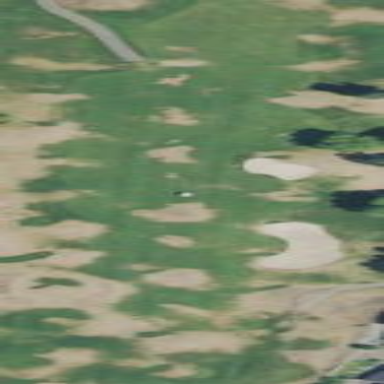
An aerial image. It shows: Grassy area designated as golf fairway.